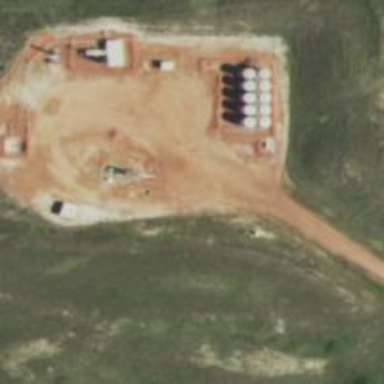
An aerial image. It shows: Petroleum well.